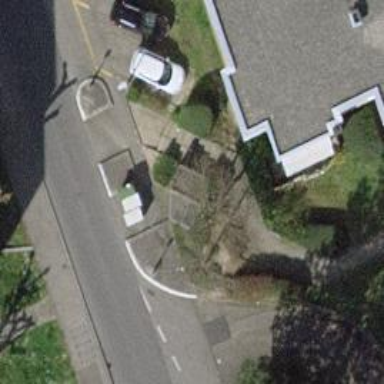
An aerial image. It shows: Set of steps on the road.